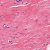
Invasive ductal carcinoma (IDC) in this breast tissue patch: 0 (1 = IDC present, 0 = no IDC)